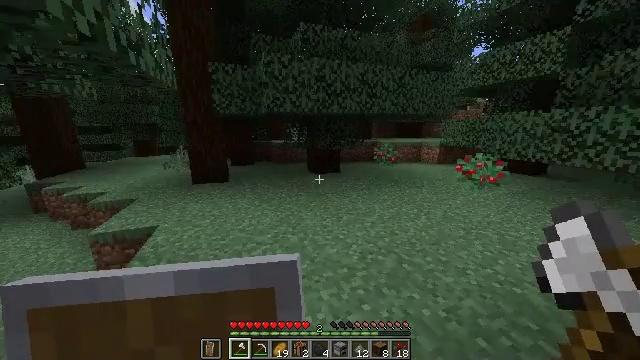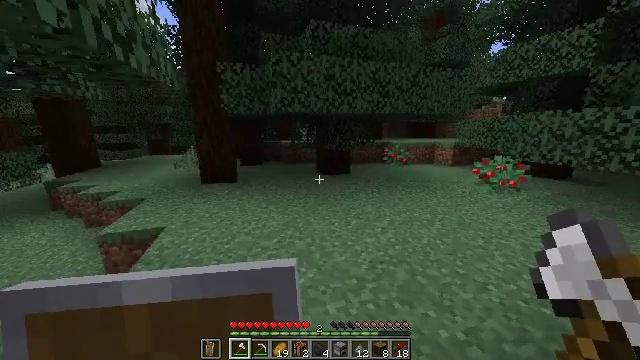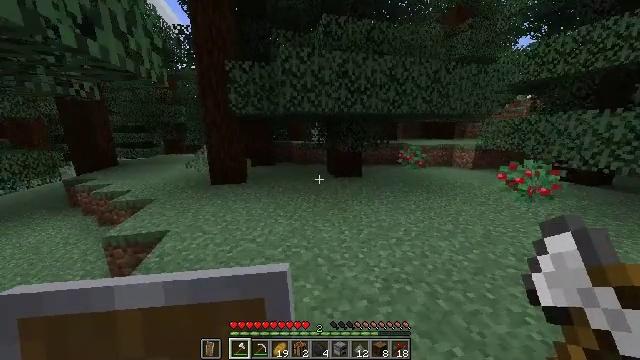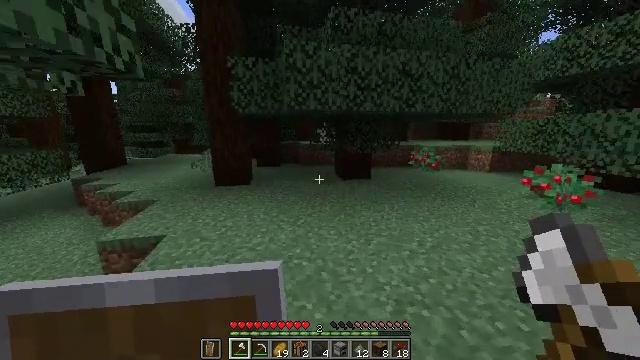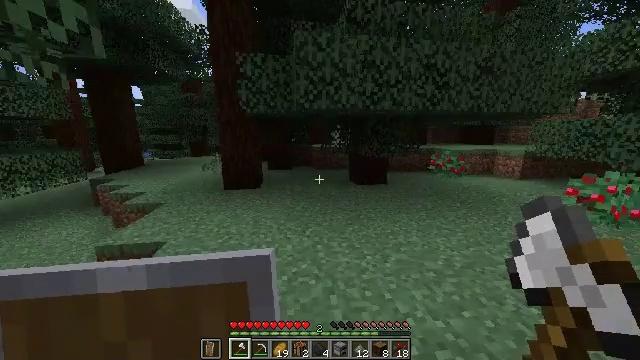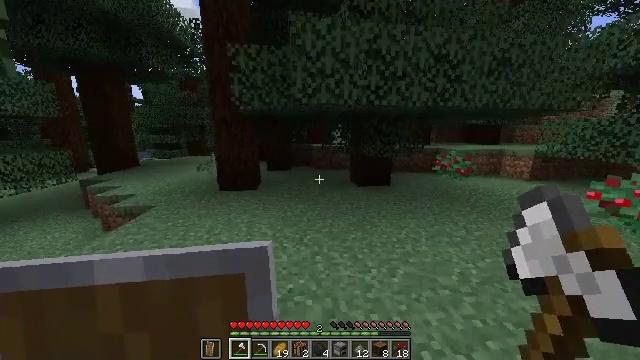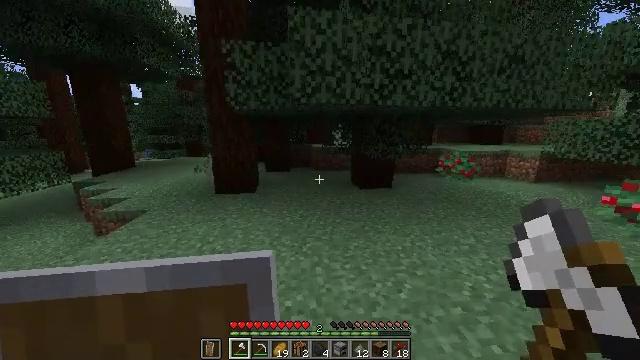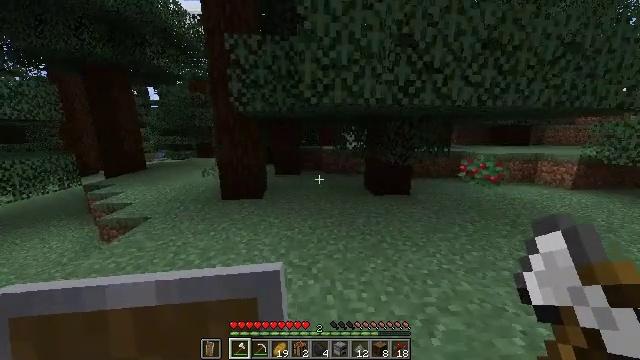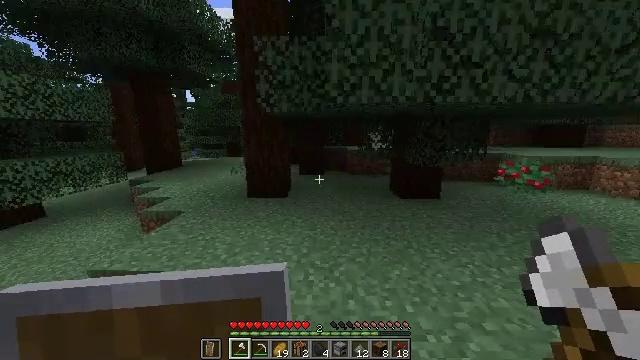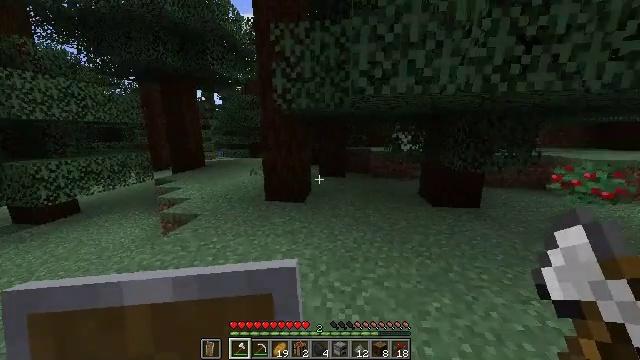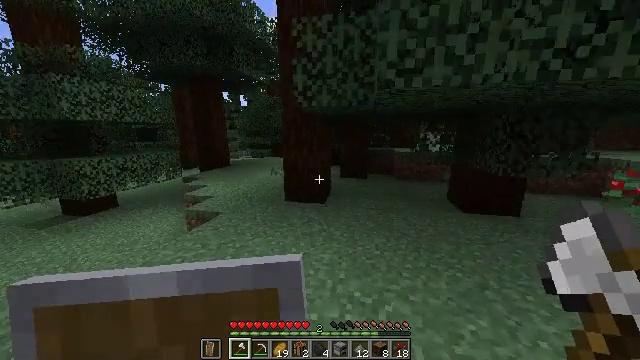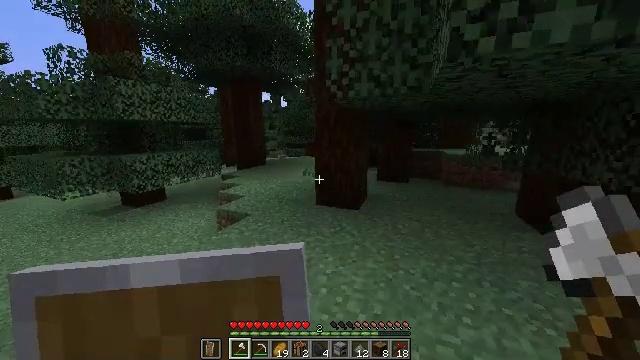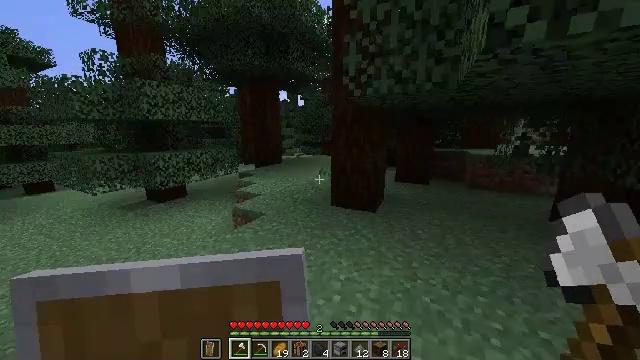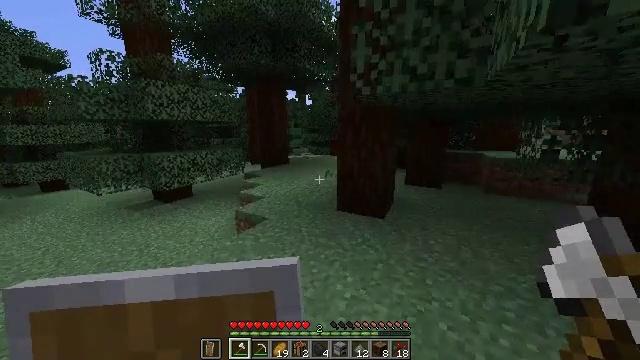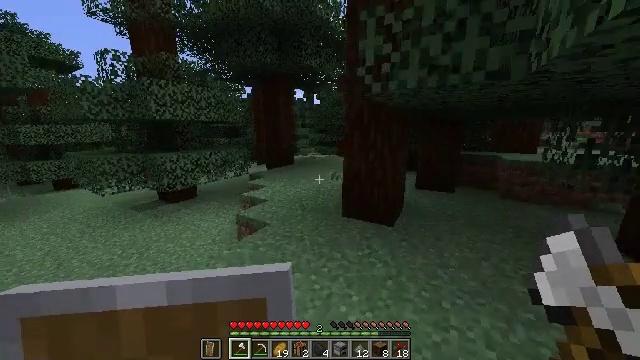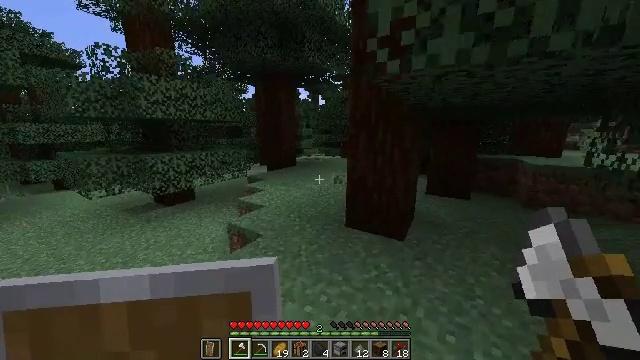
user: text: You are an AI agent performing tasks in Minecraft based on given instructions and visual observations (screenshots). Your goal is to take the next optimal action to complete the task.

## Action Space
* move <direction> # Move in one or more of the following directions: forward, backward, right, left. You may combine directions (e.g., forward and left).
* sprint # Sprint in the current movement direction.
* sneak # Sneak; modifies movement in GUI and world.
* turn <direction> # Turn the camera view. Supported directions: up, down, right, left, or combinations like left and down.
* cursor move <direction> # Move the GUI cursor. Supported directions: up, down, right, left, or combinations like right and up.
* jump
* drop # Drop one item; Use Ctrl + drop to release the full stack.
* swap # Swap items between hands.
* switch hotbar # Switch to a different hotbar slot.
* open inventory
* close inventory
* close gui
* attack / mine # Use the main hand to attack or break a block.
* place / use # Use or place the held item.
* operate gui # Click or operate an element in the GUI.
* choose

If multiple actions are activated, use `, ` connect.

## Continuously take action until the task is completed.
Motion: motion action
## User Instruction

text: Gather materials from the sweet berry bush.
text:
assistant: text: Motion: move forward, sprint, turn left
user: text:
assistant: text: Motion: move forward, sprint, turn left
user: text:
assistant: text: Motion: move forward, sprint, turn left
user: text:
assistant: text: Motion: move forward, sprint, turn left
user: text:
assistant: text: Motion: move forward, sprint
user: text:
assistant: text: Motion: move forward, sprint
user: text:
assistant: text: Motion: move forward, sprint, turn left
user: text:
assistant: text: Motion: move forward, sprint, turn left
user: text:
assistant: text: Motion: move forward, sprint, turn left
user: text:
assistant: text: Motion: move forward, sprint, turn left
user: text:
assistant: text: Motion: move forward, sprint, turn left
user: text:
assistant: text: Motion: move forward, sprint, turn left
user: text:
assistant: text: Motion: move forward, sprint, turn left
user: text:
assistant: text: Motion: move forward, sprint, turn left
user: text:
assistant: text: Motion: move forward, sprint, turn left
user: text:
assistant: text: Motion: move forward, sprint, turn left
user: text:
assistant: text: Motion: move forward, sprint
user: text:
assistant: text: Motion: move forward and move left, sprint
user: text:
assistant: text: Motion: move forward and move left, sprint
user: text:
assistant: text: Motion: move forward, sprint
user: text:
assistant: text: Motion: move forward, sprint
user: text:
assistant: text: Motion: move forward, sprint
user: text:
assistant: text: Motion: move forward, sprint
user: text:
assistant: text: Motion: move forward, sprint
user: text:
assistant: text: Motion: move forward, sprint
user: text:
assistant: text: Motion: move forward, sprint
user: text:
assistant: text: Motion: move forward, sprint
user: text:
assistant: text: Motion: move forward, sprint
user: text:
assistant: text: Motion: move forward, sprint
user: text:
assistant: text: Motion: move forward, sprint